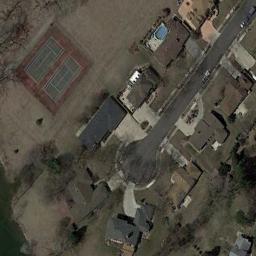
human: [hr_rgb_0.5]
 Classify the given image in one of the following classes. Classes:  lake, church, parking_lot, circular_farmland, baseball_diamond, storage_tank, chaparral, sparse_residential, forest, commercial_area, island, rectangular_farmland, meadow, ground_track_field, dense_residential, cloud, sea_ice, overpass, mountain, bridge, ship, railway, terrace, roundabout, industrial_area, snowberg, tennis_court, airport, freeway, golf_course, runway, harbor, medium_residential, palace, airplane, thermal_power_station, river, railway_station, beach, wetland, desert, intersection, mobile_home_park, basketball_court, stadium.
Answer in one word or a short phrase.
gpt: tennis_court